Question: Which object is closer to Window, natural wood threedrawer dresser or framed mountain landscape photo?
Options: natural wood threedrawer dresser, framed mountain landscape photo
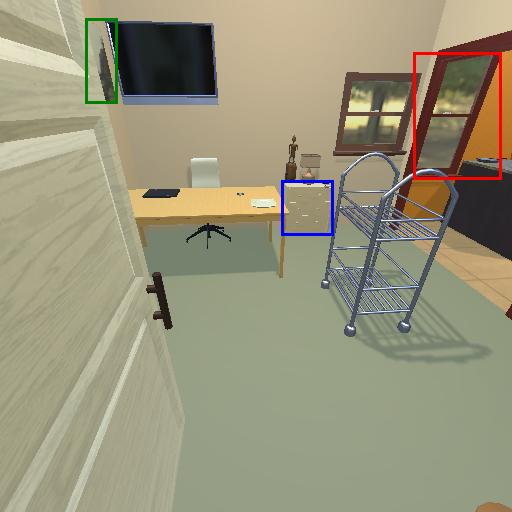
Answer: natural wood threedrawer dresser